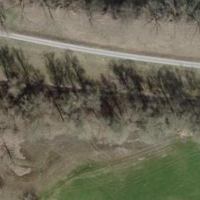
EUNIS habitat code: 24
Species observed at this site:
Lysimachia vulgaris